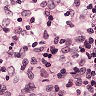
Metastatic tissue present: no